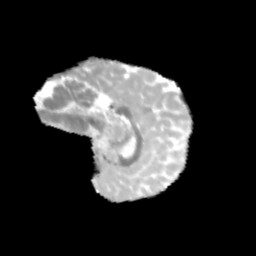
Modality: MD
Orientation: sagittal
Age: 11
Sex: male
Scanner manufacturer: siemens
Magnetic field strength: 3 T
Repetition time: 3.8 s
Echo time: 0.07 s